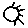
Label: sun